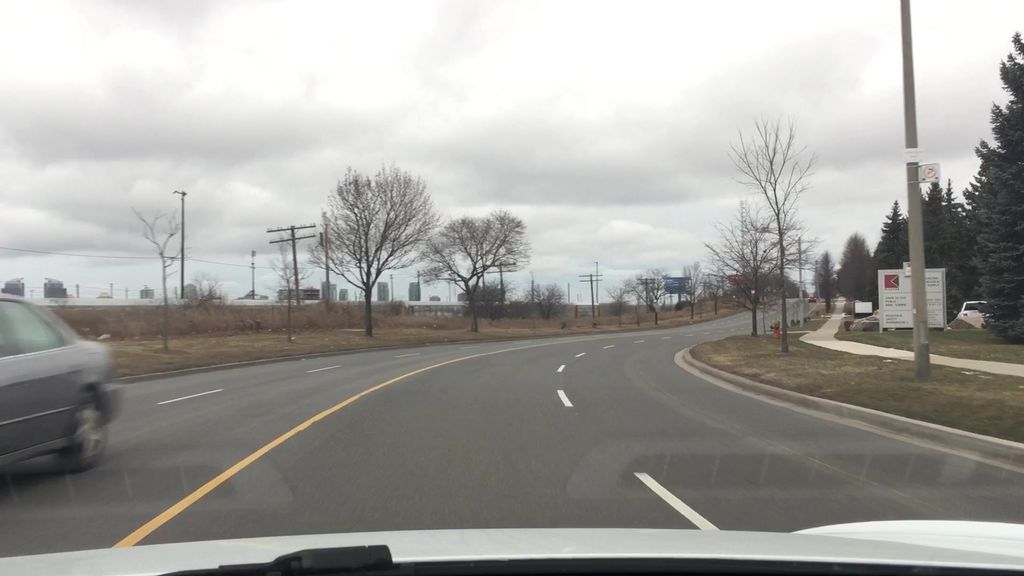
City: toronto